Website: home-depot
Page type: account-selection
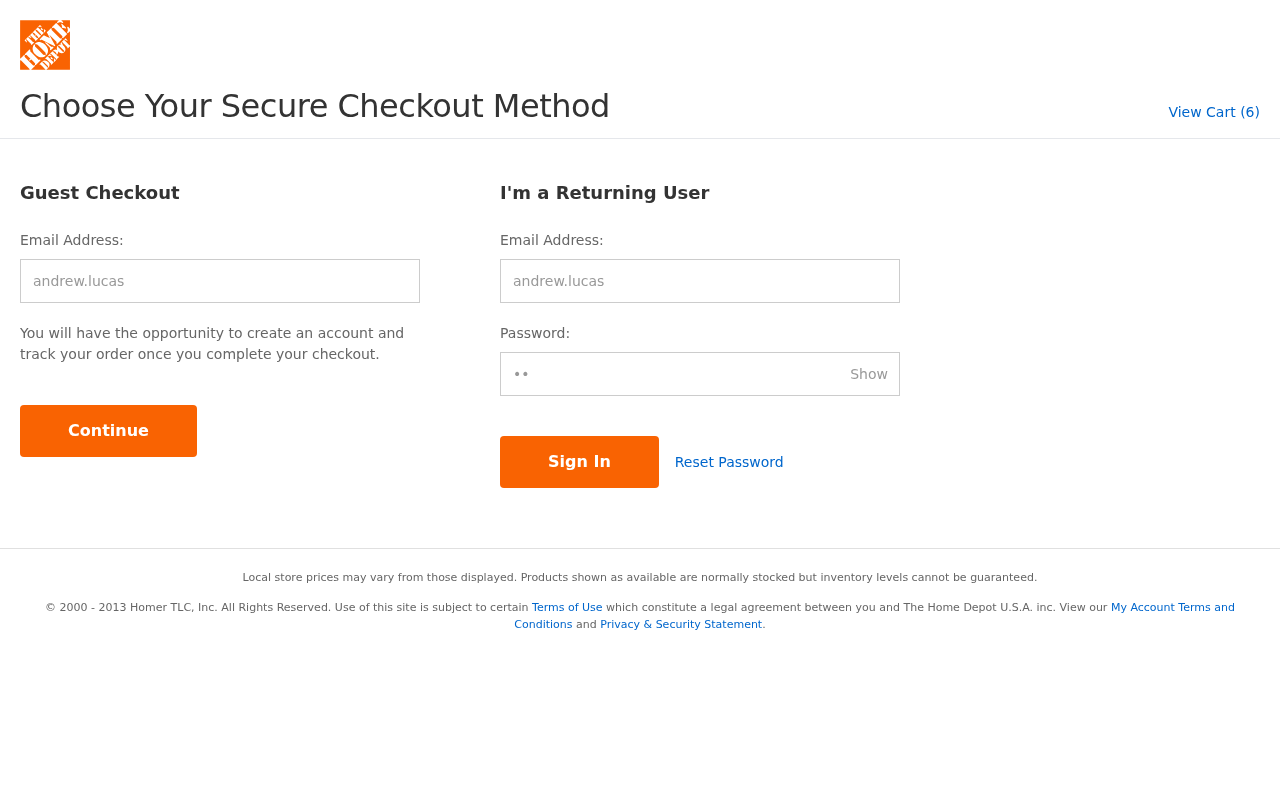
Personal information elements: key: PII_LOGIN_USERNAME
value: andrew.lucas
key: PII_LOGIN_USERNAME2
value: andrew.lucas
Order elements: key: ORDER_NUM_ITEMS
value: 6